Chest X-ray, PA view. Patient: 28 years old, sex F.
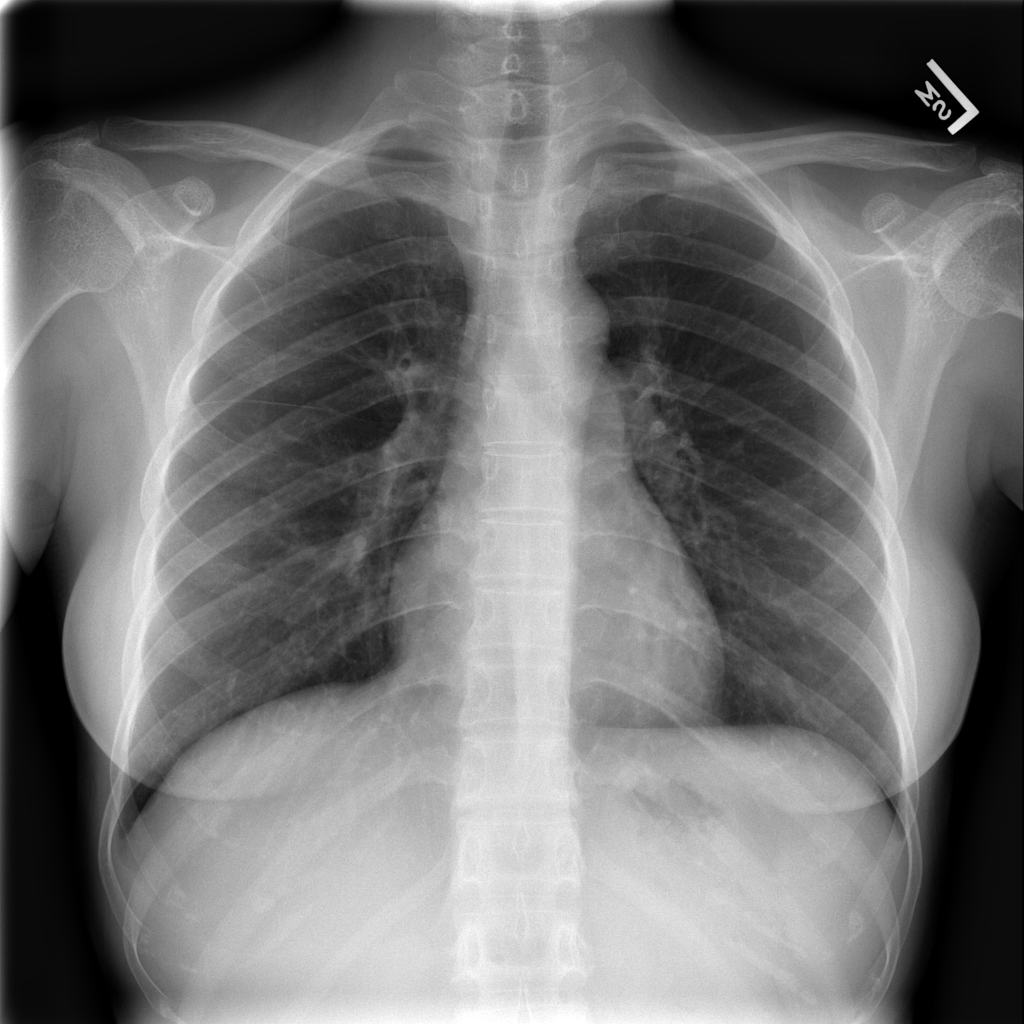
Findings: No Finding